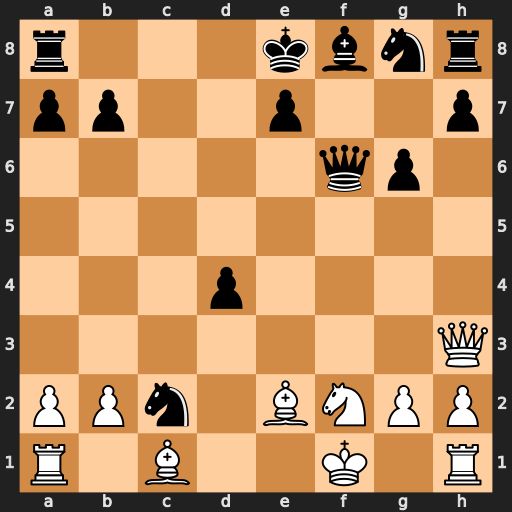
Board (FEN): r3kbnr/pp2p2p/5qp1/8/3p4/7Q/PPn1BNPP/R1B2K1R
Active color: w
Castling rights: kq
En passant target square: -
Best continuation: Bb5+ Kf7 Qb3+ e6 Qxc2